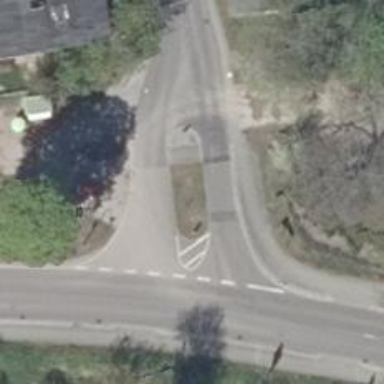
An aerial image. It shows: Traffic calming island.